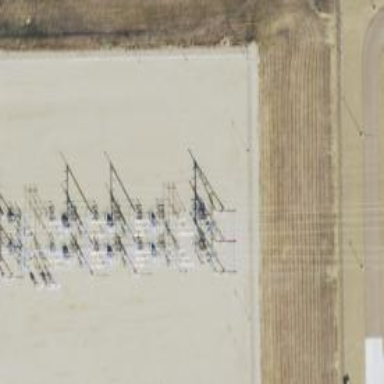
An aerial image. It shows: Switch used for power control.